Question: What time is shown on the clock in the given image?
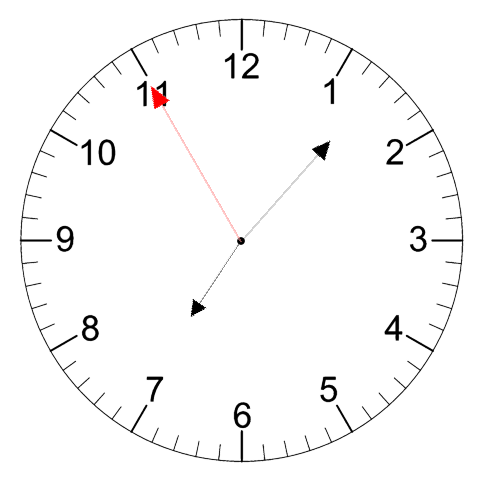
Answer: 07:06:55